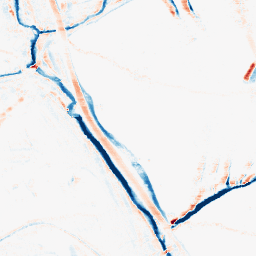
Category: morphological
Decomposition family: morphological_rect
Decomposition parameters: operation: average
width: 10
height: 5
Upsampling method: quadratic
Upsampling parameters: scale: 8
Upsampling scale: 8